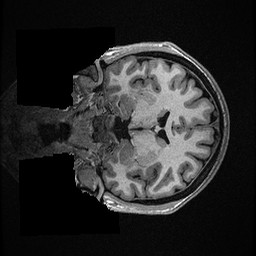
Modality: T1w
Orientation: coronal
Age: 33
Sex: female
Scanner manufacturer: ge
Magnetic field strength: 3 T
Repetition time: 0.006952 s
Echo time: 0.00292 s